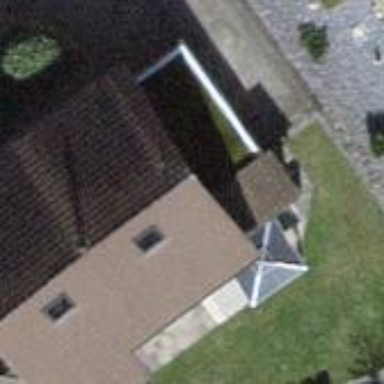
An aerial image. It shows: Simple and straightforward house.